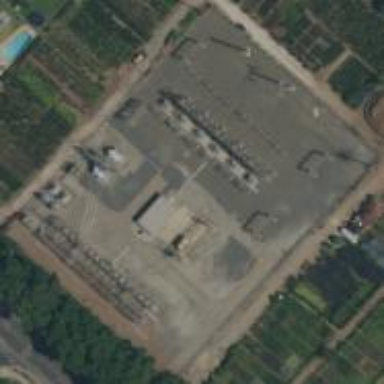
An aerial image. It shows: Outdoor distribution power substation.